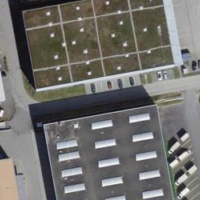
EUNIS habitat code: 54
Species observed at this site:
Lysimachia nemorum